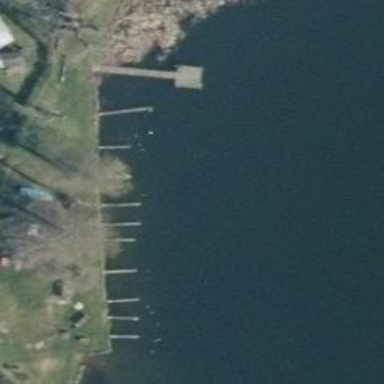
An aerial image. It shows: Man-made pier.